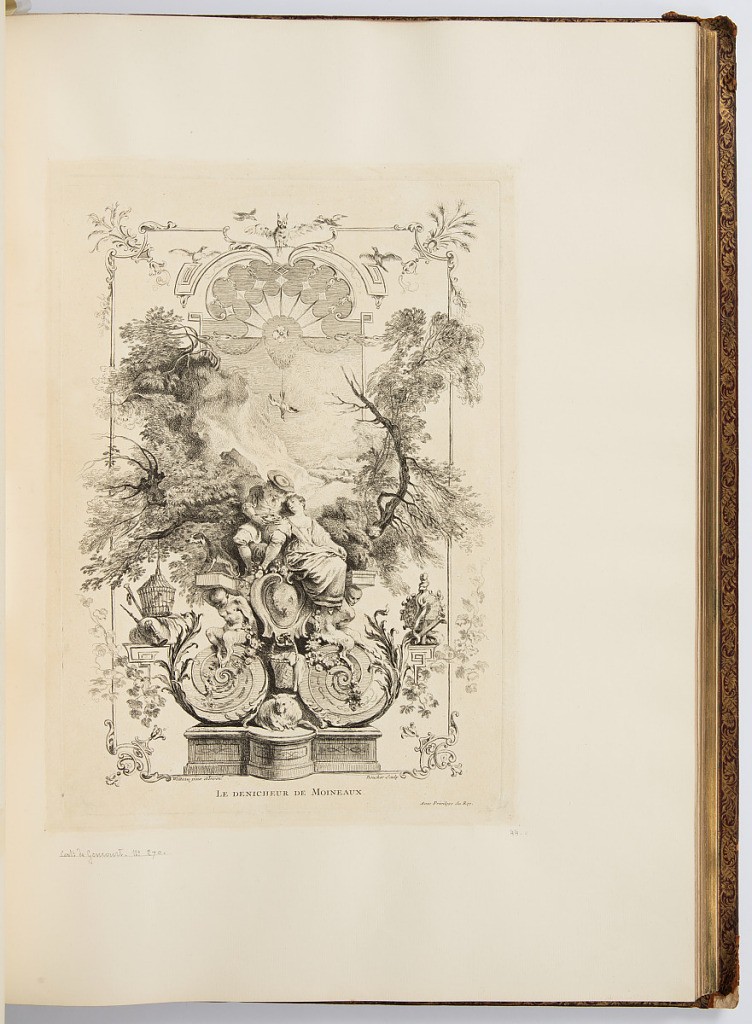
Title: LE DENICHEUR DE MOINEAUX
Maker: Antoine Watteau, French, 1684–1721
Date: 1723-1735
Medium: Etching on laid paper
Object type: Bound print
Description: Page of arabesque ornamentation, with a man and a woman seated on a pedestal with satyrs and scrolls set in a landscape. Above the couple, from a garland below a batwing fan, hangs a sparrow. The plate is signed.